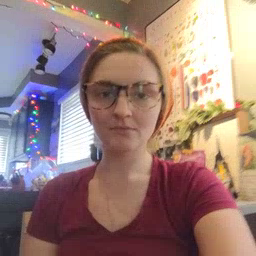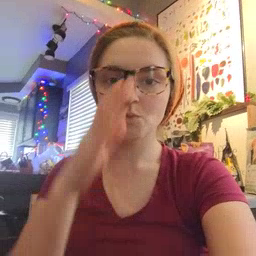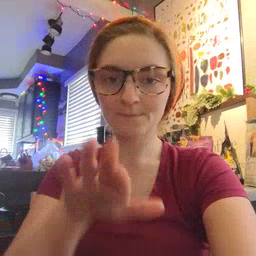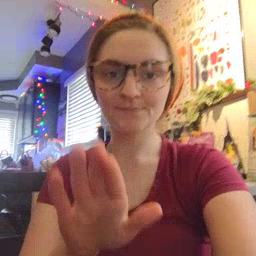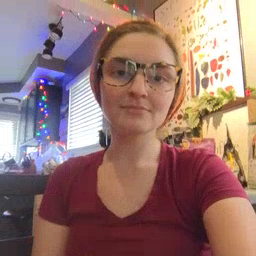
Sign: elephant